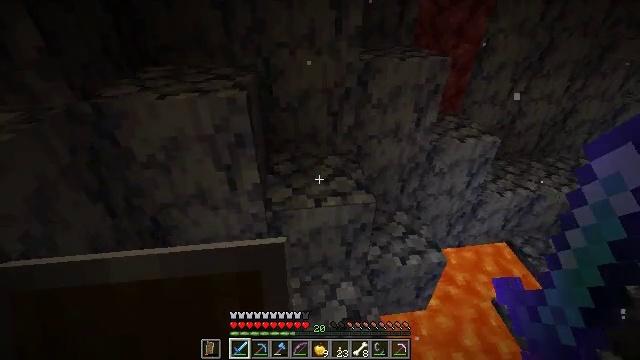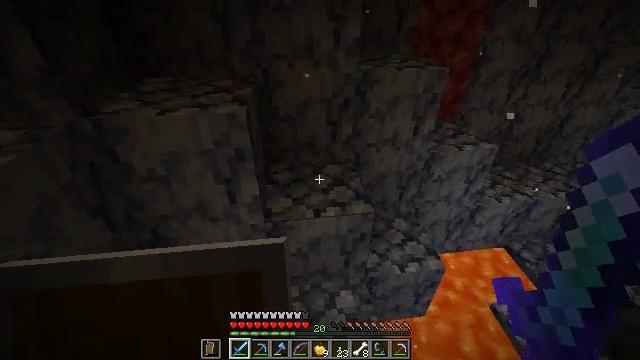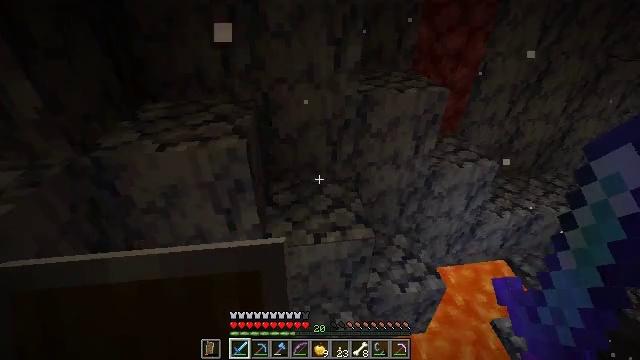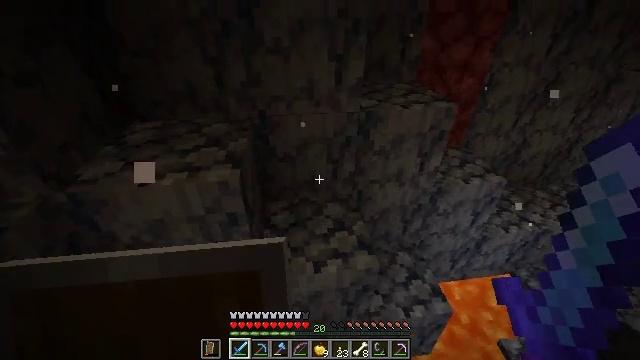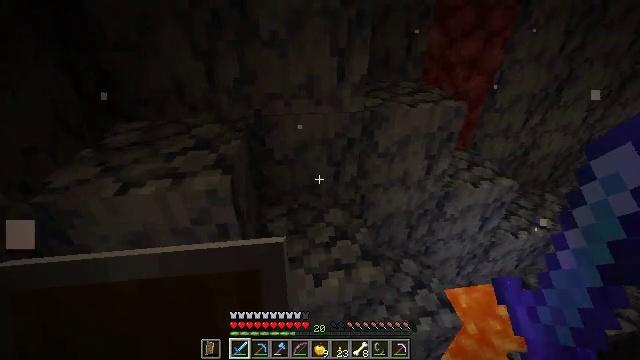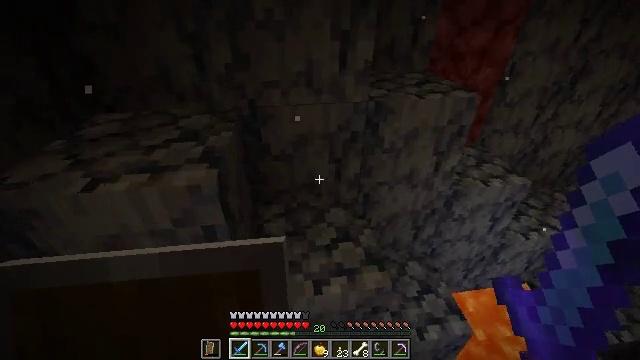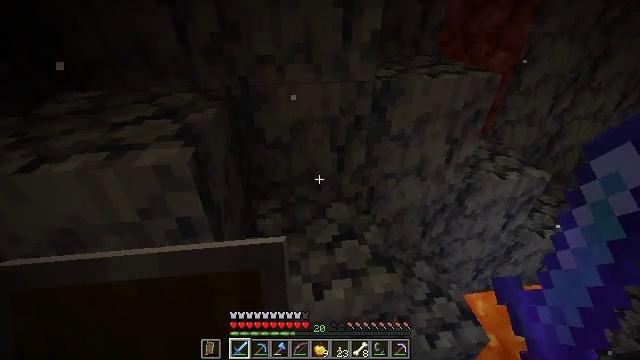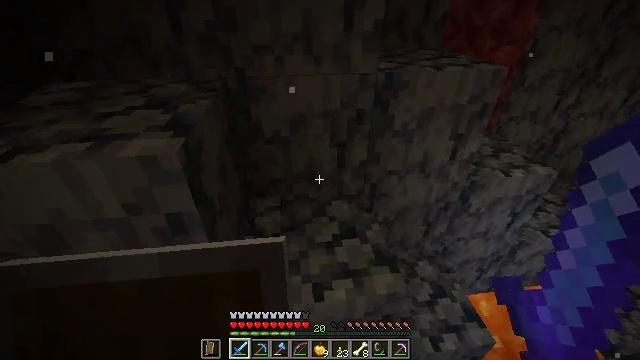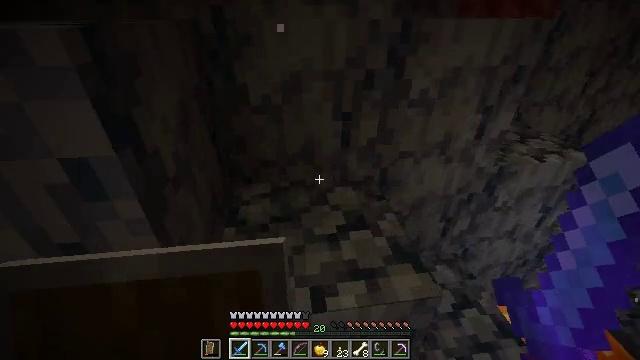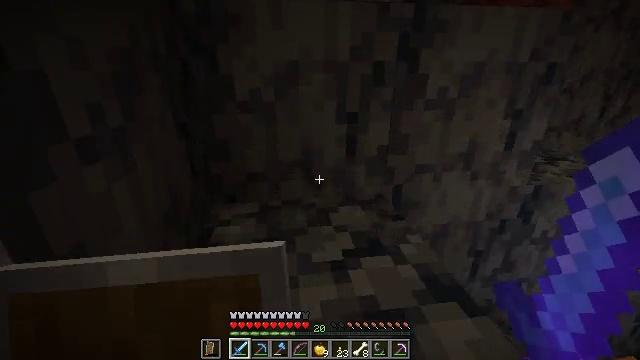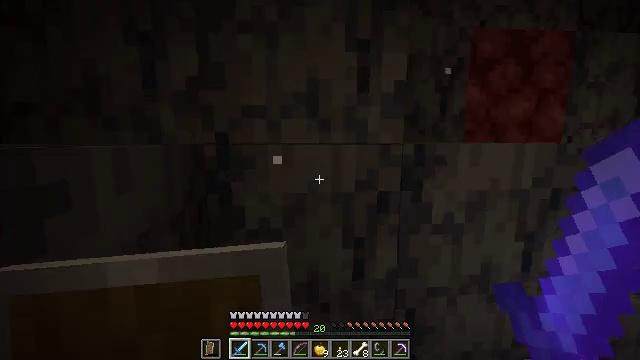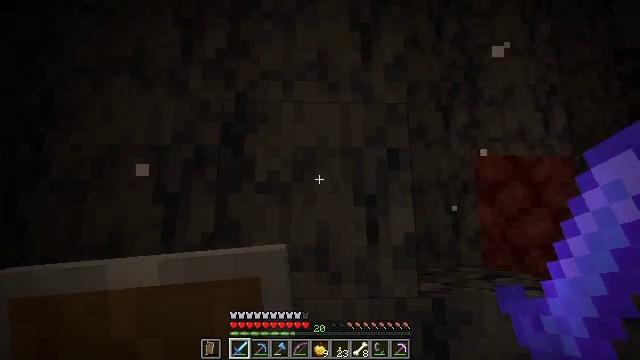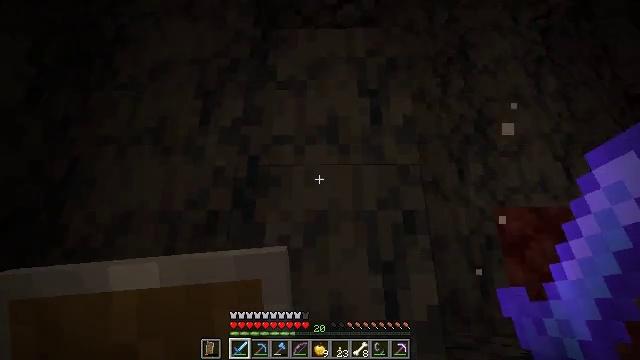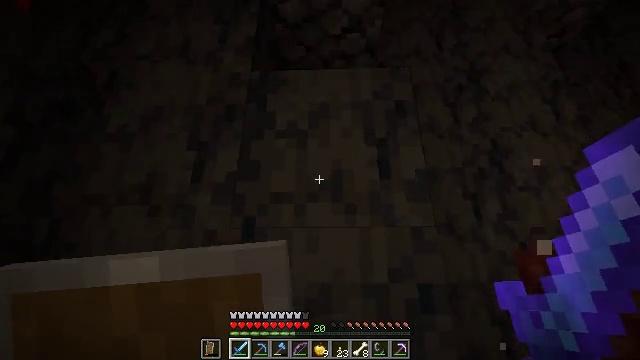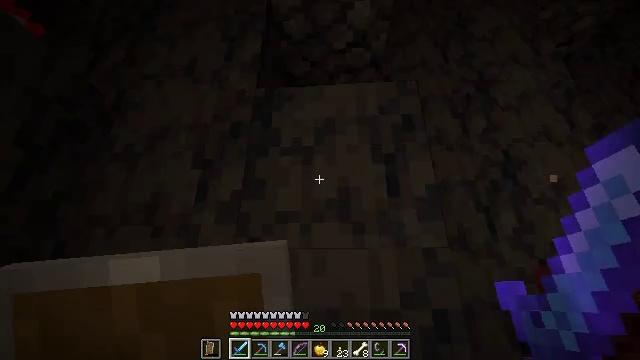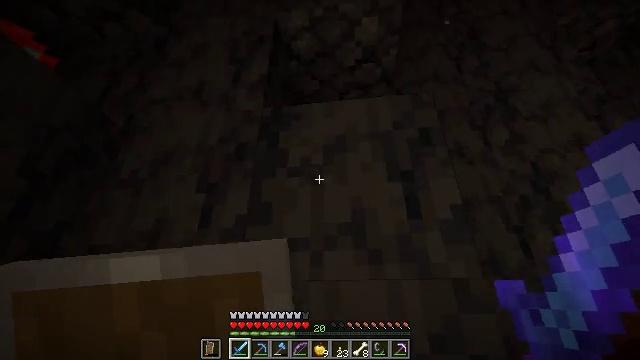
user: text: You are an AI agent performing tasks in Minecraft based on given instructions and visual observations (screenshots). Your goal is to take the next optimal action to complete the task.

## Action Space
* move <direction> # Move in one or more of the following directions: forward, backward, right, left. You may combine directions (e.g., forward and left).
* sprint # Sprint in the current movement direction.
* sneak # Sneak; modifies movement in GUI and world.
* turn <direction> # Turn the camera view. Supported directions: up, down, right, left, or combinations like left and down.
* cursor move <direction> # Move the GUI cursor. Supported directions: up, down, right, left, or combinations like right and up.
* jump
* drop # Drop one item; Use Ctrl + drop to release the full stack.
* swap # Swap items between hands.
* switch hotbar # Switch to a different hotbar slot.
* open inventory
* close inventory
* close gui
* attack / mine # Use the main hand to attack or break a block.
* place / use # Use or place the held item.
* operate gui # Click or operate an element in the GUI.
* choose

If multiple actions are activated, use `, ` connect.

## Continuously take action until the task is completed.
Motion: motion action
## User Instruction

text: Kill a magma cube.
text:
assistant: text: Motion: move forward, jump
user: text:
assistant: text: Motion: move forward, jump
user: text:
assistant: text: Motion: move forward, jump
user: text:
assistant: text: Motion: move forward, jump
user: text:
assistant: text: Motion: move forward, jump
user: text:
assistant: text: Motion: move forward, jump
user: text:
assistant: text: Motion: move forward, jump
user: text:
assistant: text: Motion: move forward, turn up, jump
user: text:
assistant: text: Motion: move forward, turn up, jump
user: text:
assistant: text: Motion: move forward, turn left and up, jump
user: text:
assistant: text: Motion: move forward, turn left and up, jump
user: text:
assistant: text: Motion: move forward, turn left and up, jump
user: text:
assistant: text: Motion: move forward, turn left and up, jump
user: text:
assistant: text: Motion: move forward, turn left and up, jump
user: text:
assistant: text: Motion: move forward, turn left and up, jump
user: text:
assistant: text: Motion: move forward, turn left and up, jump
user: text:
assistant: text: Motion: move forward, turn left, jump
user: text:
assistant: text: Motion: move forward, turn left, jump
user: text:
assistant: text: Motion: move forward, turn left, jump
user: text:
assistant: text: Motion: move forward, turn left and up, jump
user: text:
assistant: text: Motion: move forward, turn left and up, jump
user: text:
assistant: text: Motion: move forward and move left, turn left and up, jump
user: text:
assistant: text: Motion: move forward and move left, turn left, jump
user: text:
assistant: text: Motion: move forward, turn left and down, jump
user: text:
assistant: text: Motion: move forward, turn left and down, jump
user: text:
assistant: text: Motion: move forward, turn left and down, jump
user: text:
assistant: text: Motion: move forward, turn left and down
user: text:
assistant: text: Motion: turn left and down
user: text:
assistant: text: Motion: sneak, turn left and down
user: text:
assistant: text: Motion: sneak